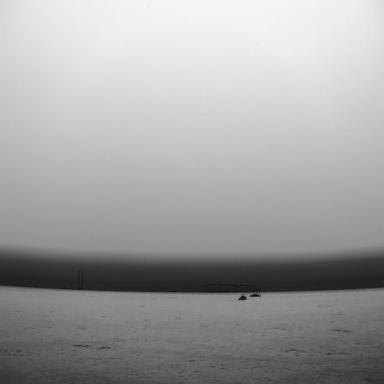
There are two canoes in the infrared image.